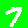
Digit: 7